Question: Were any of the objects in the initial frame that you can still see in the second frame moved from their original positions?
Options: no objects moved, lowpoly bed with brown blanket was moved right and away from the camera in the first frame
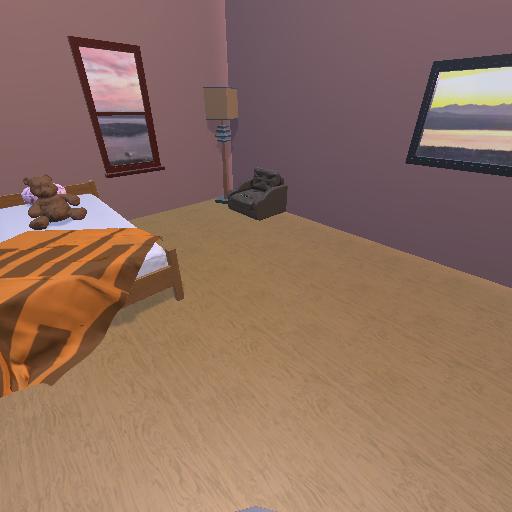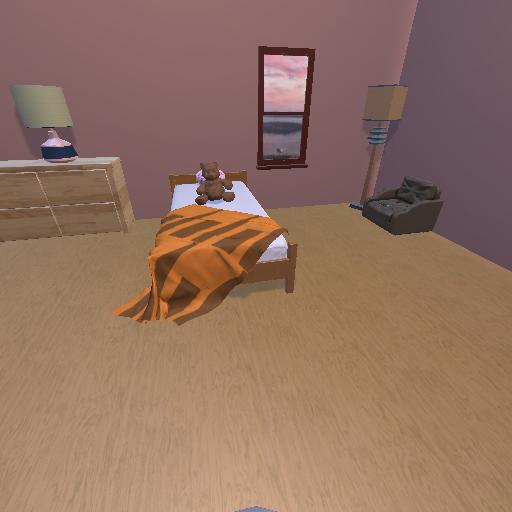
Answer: no objects moved